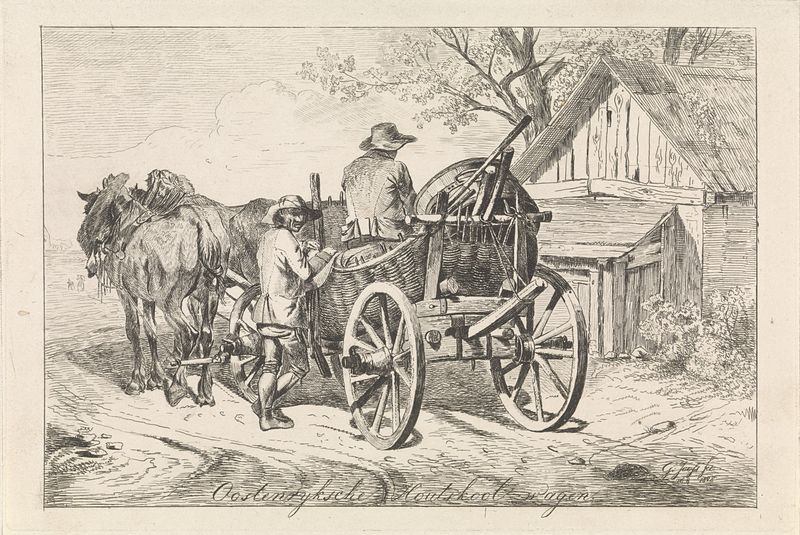
Titel: Kolenwagen bij een huis
Künstler: George Jooss
Standort: Amsterdam
Institution: Rijksmuseum
Schlagwörter: baum, menschen, hut, männer, weg, strauch, hütte, pfad, pferde, räder, schuppen, schrift, zug, wagen, korb, verfall, tusche, ärmlich, geflecht, lumpen, stich, bottich, unterwegs, bildunterschrift